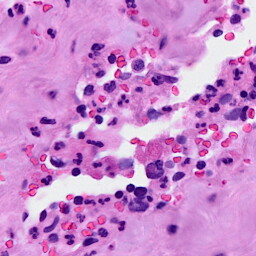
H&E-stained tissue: Breast